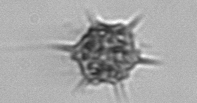
Label: Dictyocha